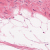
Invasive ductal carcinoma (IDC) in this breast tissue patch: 0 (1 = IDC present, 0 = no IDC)